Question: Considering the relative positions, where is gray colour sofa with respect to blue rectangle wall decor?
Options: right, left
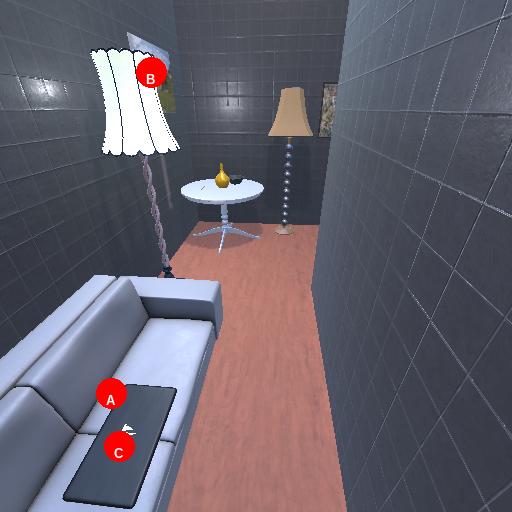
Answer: right